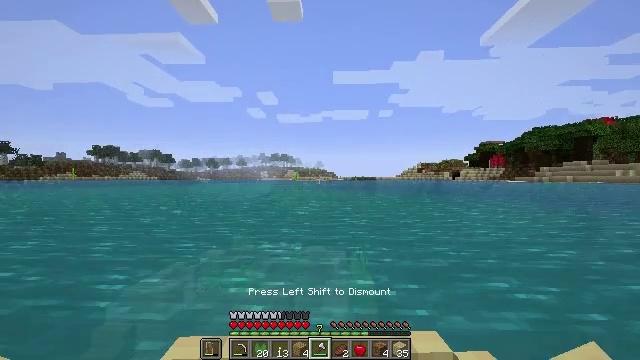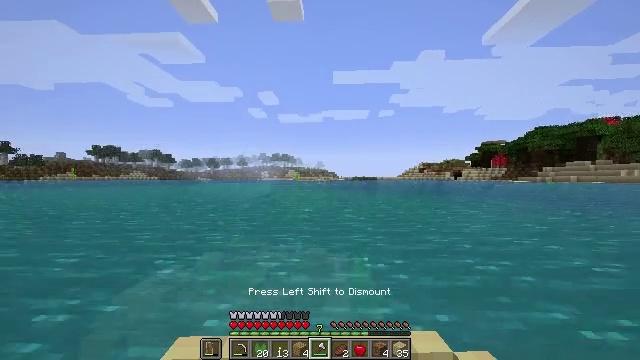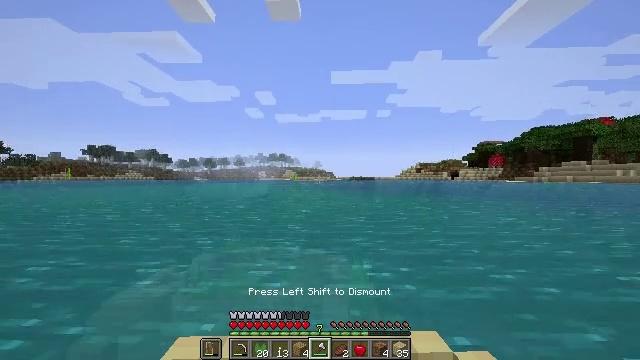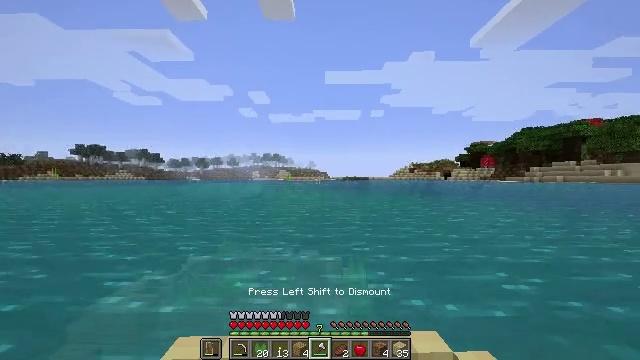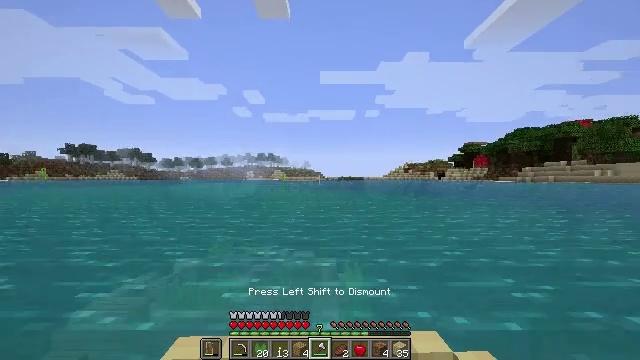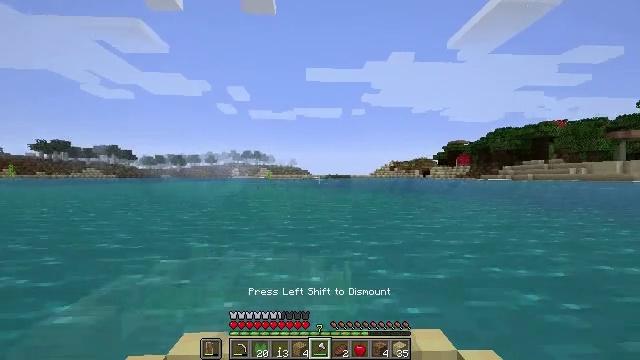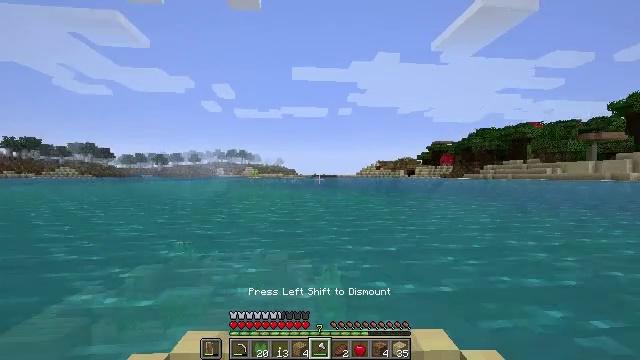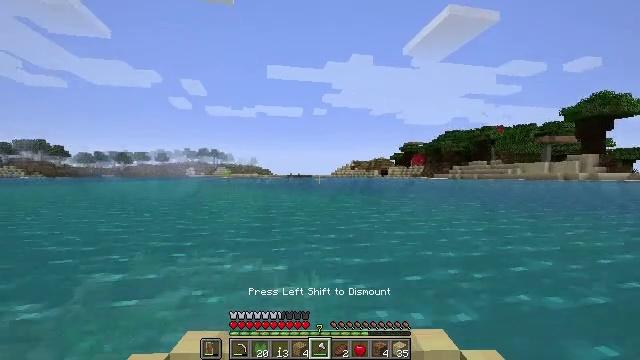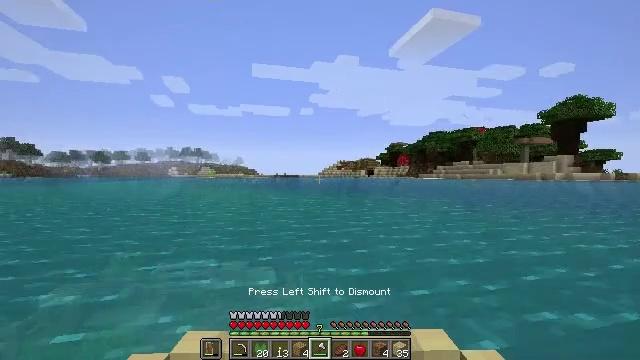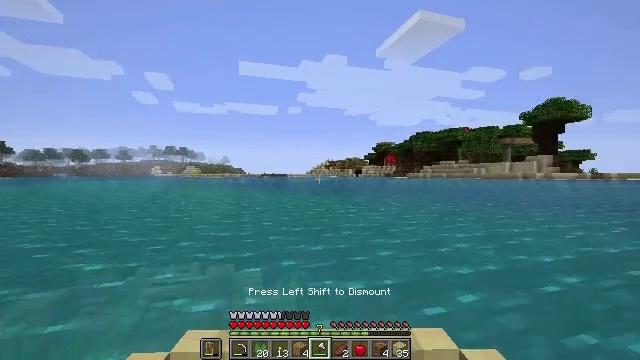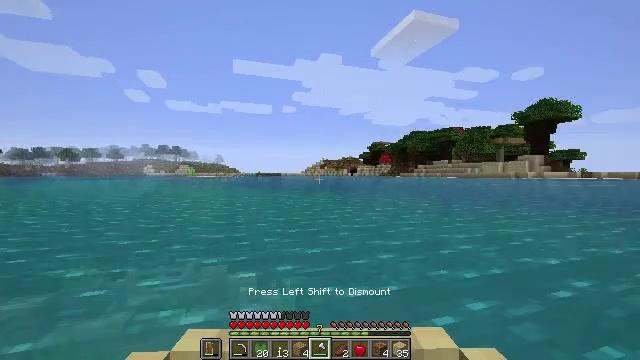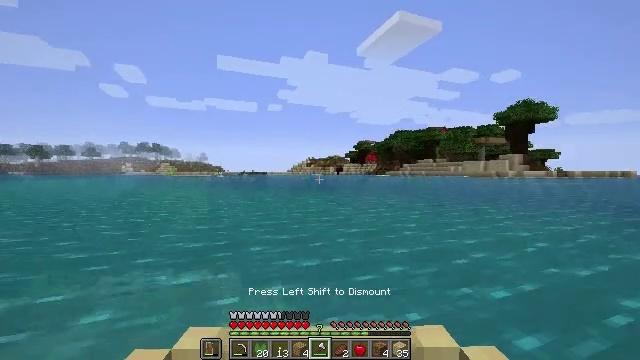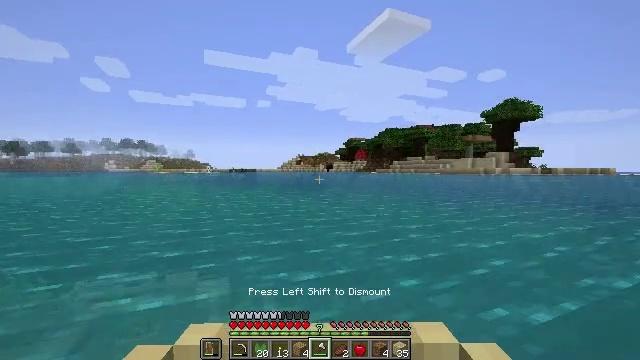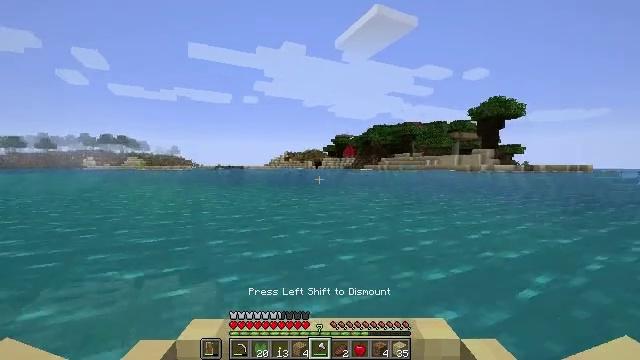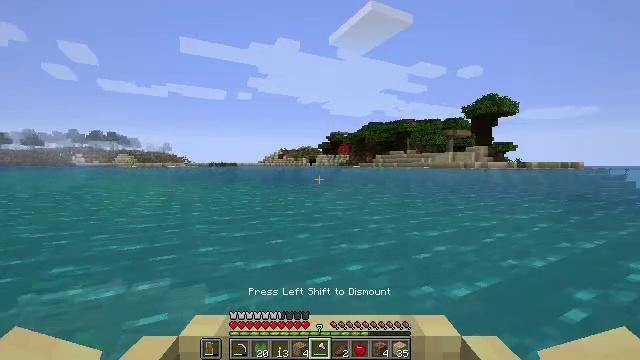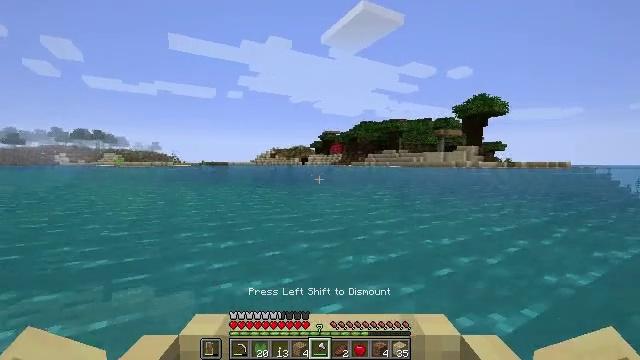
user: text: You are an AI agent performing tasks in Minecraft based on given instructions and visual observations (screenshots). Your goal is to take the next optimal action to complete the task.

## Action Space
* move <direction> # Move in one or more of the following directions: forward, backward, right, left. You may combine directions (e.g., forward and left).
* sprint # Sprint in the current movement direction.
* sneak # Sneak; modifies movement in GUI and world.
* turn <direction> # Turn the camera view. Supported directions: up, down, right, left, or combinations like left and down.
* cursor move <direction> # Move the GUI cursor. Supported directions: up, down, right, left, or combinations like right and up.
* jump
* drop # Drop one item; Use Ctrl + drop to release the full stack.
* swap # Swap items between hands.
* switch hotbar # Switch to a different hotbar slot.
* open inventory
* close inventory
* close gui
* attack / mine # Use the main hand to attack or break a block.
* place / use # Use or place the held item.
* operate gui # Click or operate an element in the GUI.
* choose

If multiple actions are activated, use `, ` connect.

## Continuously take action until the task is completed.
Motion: motion action
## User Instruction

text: Break the sand block.
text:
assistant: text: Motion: move forward and move right
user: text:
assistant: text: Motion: move forward and move right
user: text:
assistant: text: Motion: move forward and move right
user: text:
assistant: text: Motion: move forward and move right
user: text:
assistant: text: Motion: move forward and move right
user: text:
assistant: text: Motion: move forward
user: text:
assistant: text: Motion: move forward
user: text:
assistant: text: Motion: move forward
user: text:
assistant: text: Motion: move forward
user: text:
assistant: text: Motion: move forward
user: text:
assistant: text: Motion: move forward
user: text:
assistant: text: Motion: move forward
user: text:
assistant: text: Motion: move forward
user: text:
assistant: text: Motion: move forward
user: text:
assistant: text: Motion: move forward
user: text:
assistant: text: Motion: move forward
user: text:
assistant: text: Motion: move forward
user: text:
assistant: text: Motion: move forward
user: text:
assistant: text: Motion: move forward
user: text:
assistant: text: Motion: move forward
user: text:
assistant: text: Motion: move forward
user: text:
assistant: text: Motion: move forward
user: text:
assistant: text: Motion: move forward
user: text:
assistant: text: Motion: move forward
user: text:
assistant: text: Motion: move forward
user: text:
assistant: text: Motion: move forward
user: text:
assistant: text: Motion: move forward
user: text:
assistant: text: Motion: move forward
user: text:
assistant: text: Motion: move forward
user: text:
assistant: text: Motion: move forward